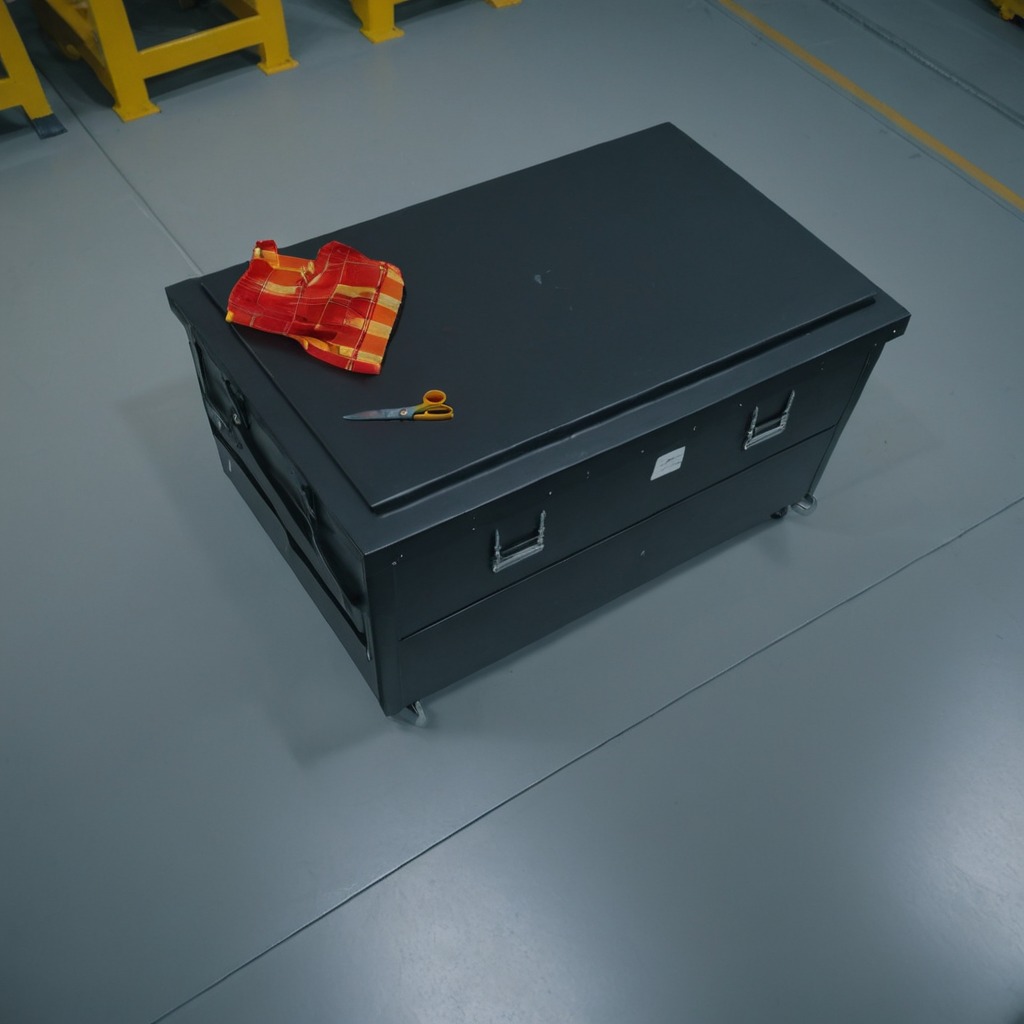
A scissor lying on a toolbox surface in an airplane hangar workshop 8K.